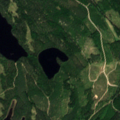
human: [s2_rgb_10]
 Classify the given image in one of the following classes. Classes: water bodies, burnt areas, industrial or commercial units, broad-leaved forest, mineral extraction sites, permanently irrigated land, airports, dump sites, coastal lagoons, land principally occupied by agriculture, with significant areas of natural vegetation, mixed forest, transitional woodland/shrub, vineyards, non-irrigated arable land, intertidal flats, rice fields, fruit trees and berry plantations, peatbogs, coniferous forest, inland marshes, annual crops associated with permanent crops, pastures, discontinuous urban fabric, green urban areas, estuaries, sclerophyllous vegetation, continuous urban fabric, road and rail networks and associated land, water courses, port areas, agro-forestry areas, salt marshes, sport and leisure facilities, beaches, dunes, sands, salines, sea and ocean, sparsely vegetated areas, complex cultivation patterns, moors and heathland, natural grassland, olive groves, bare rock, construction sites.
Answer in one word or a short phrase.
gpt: coniferous forest, mixed forest, transitional woodland/shrub, water bodies